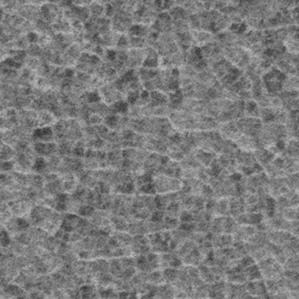
Label: frost